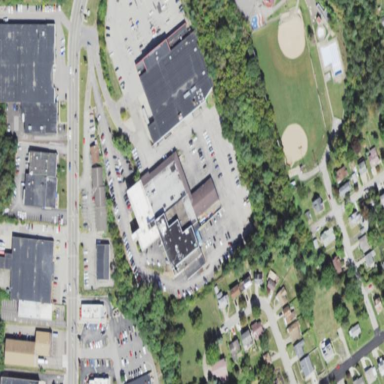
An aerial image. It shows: Retail area.